Aerial crown-view tile of a tropical tree (Barro Colorado Island, Panama), acquired 20240611:
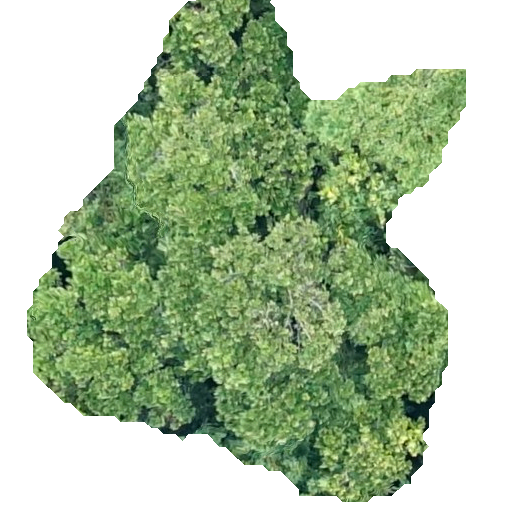
Species: Anacardium excelsum
GBIF accepted scientific name: Anacardium excelsum
Crown area: 229.233 m²